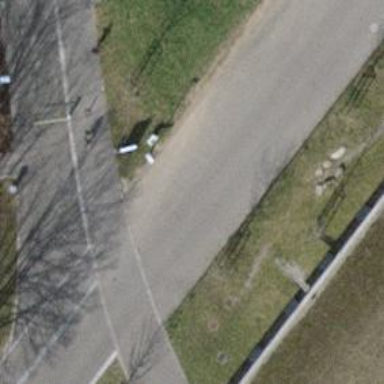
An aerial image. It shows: Street cabinet.